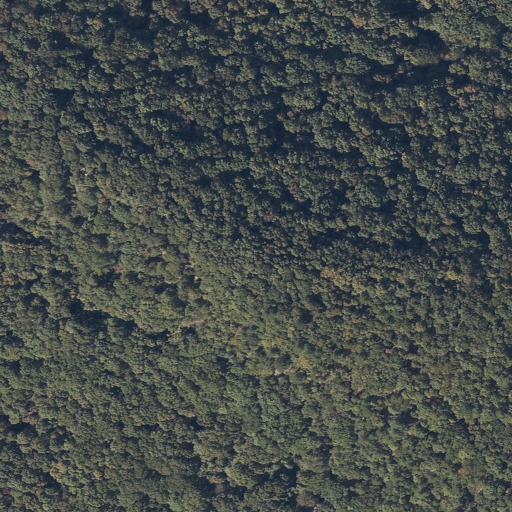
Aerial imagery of cape in Alabama named Grayson Point containing deciduous forest and mixed forest